Question: First things first, when I open and run XAMPP this shows up

The issue is, when I try and open a .php file it doesn't work it simply just shows the code WITHIN the php file, the php itself does not work.
I have downloaded and uninstalled XAMPP 3 times today.
Any ideas?
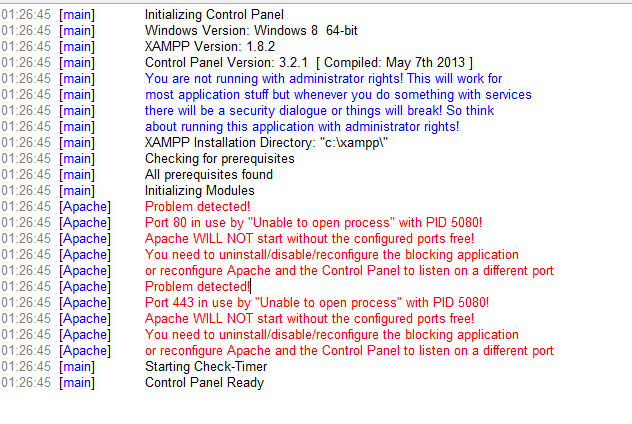
Answer: This is a rookie mistake, Make sure the URL says 'localhost/index.php' and not 'file:///C:/...'